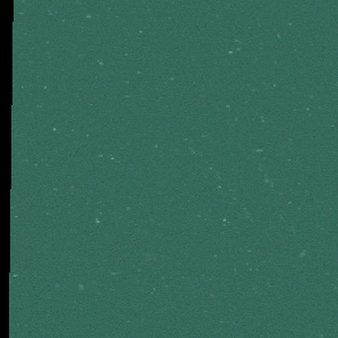
Label: other